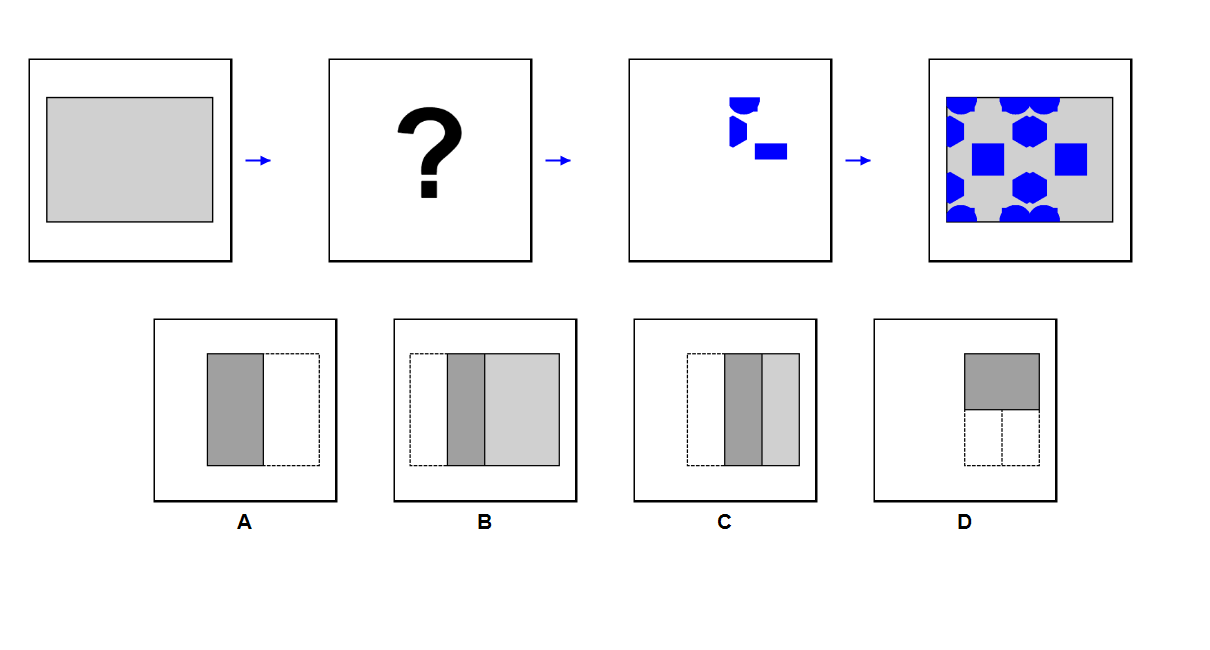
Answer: A